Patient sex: M
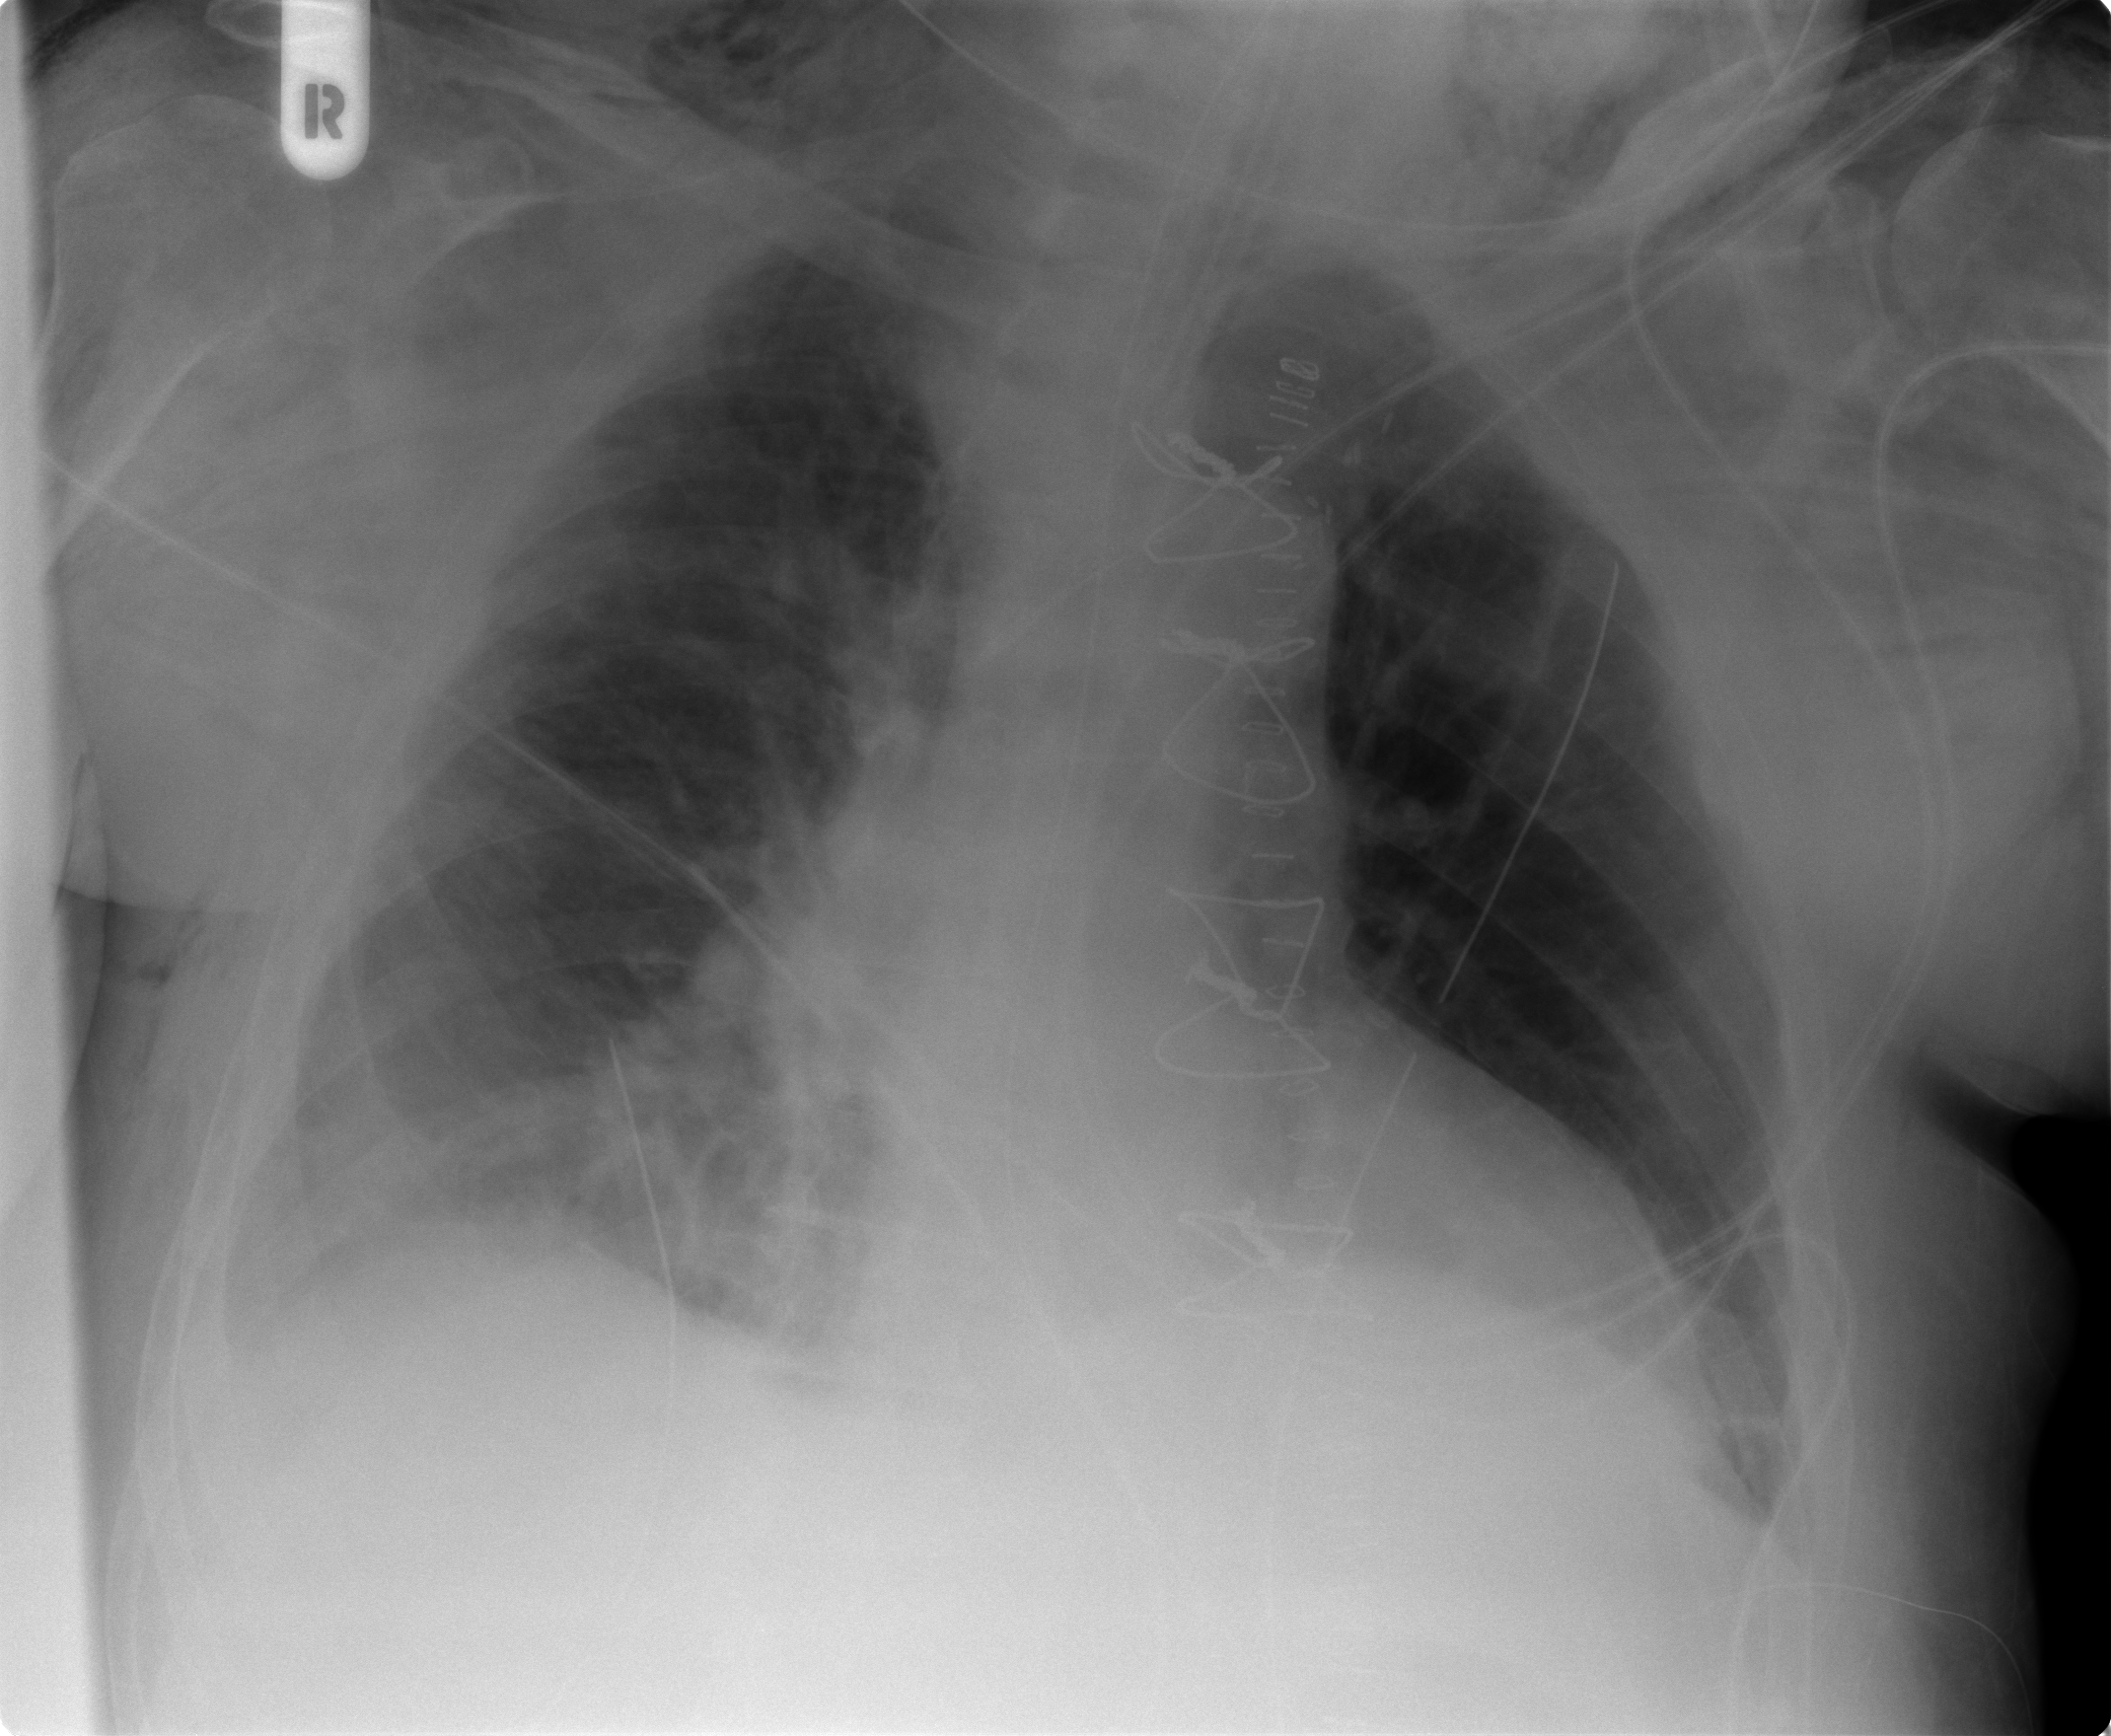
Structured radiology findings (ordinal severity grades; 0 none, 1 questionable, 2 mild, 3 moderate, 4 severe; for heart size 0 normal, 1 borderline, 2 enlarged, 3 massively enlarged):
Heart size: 0
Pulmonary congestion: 0
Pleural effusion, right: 2
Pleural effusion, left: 1
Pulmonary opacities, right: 1
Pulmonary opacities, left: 0
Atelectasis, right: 2
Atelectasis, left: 2